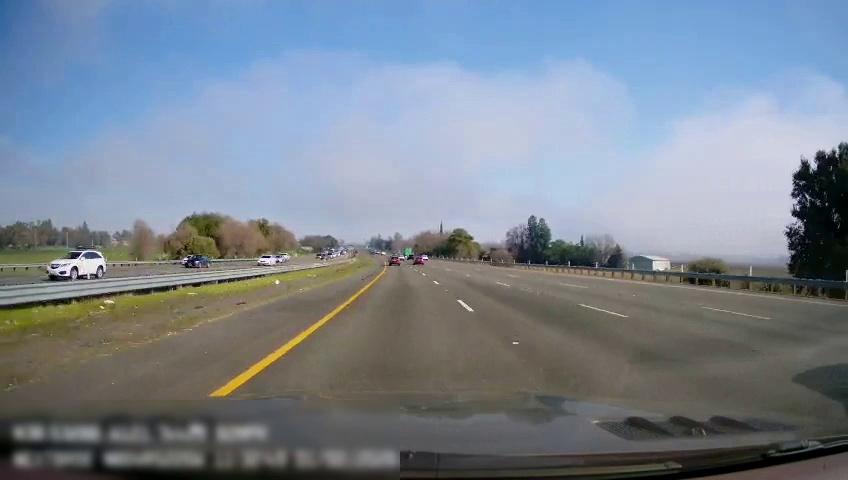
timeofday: Day
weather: Sunny
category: Drivable Space
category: Drivable Space
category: Vehicles | Car
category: Vehicles | Car
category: Vehicles | Car
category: Lanes | Current Lane
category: Lanes | Current Lane
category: Lanes | Alternate Lane
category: Lanes | Alternate Lane
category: Lanes | Alternate Lane